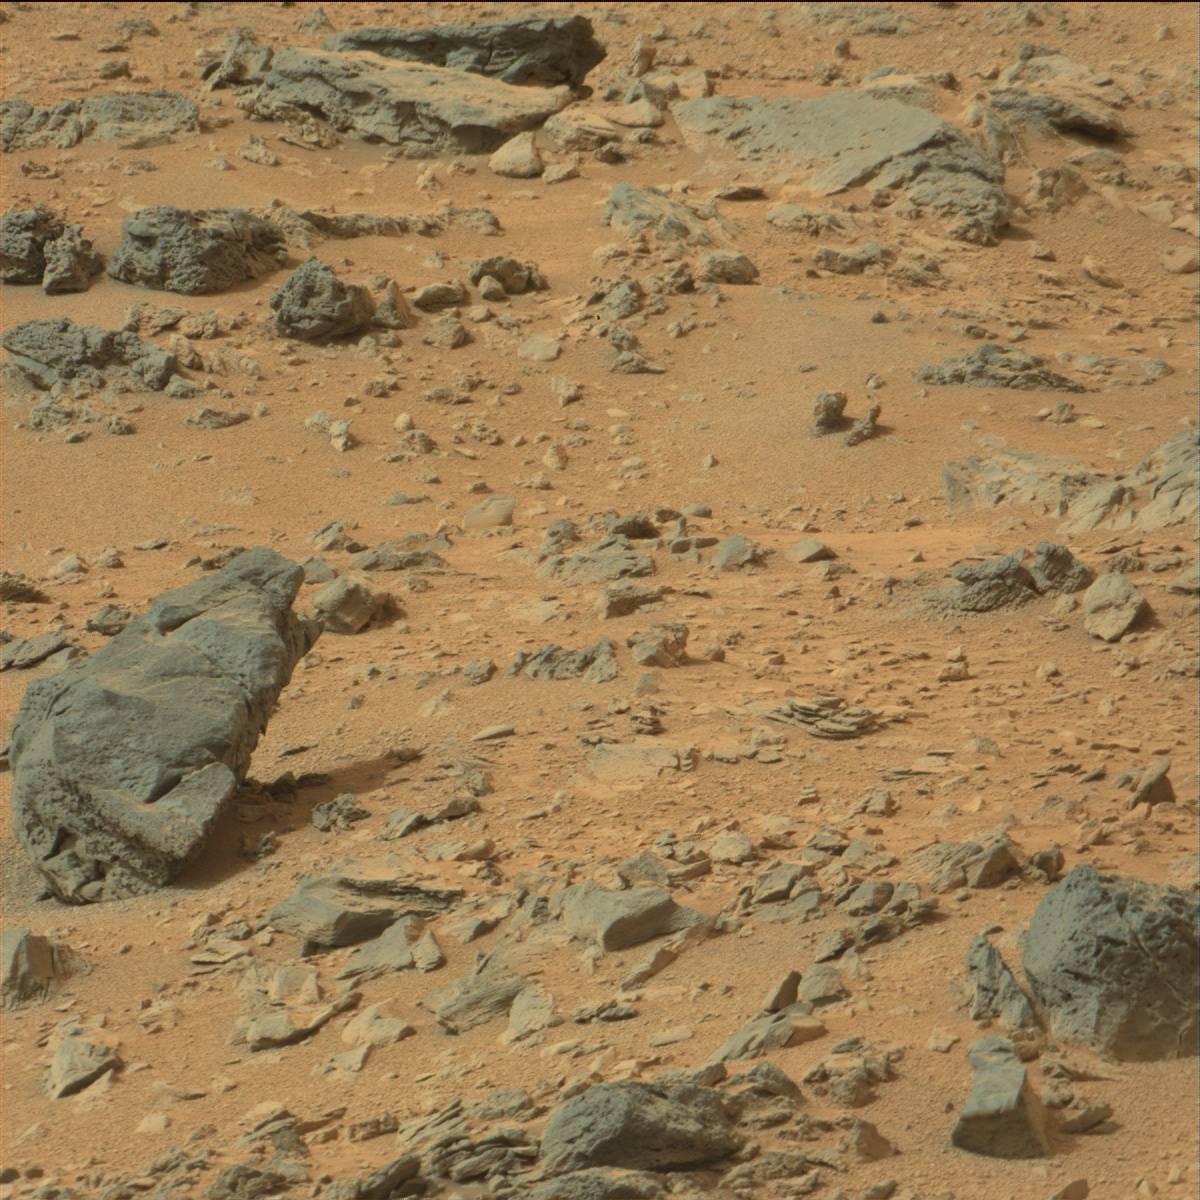
Terrain classes present: Bedrock, Rock, Sand / Soil